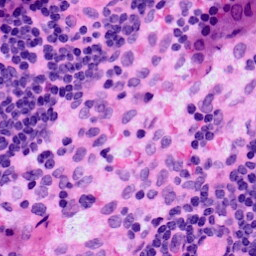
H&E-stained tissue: LymphNode